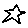
Label: star